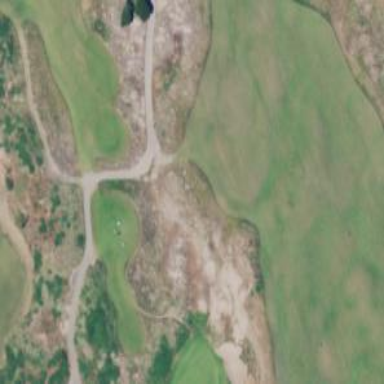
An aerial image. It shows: Path for both road and golf.